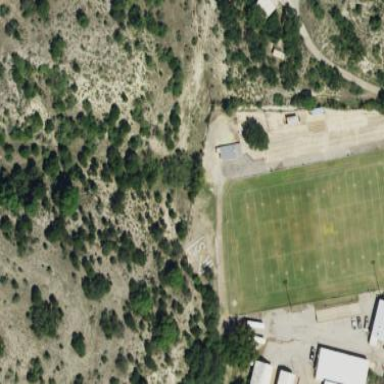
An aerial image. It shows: American football pitch for leisure and sport activities.